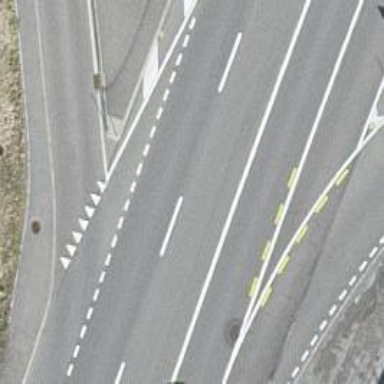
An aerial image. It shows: Asphalt road classified as primary highway.